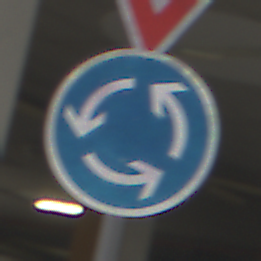
Verkehrszeichen: Kreisverkehr
Zusatzzeichen oben: VorfahrtGewaehren
Umgebung: Roofed, Urban
Tageszeit: Midday
Wetter: Overcast
Licht: Artificial
Jahreszeit: NotSpecified
Kontrast: MediumContrast